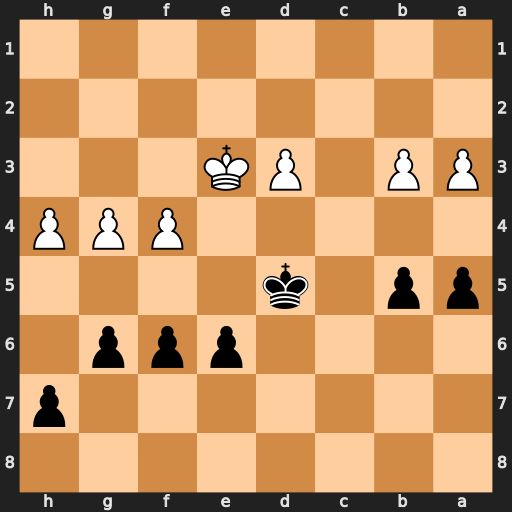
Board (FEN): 8/7p/4ppp1/pp1k4/5PPP/PP1PK3/8/8
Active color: b
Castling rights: -
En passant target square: -
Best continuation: h5 g5 fxg5 fxg5 e5